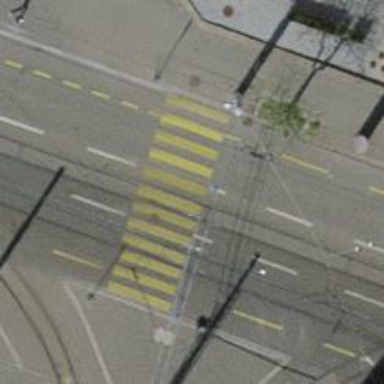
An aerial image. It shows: Tram crossing on the railway.